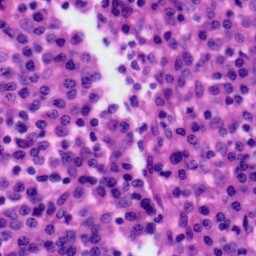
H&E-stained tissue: Tonsil